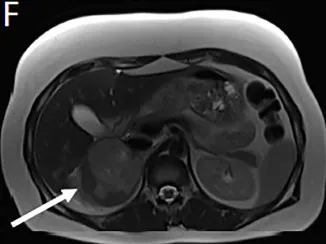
(C, F) Axial T2-weighted HASTE images. (D-F) A significant reduction in size to the mass post-treatment. Following systemic therapy there is the impression of a fat plane between the right kidney and the mass itself, particularly in 2D, such that the possibility of this mass arising from the adrenal gland, rather than kidney, could have been highlighted.
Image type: radiology (mri)